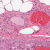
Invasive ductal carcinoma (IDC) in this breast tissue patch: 0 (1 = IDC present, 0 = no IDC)